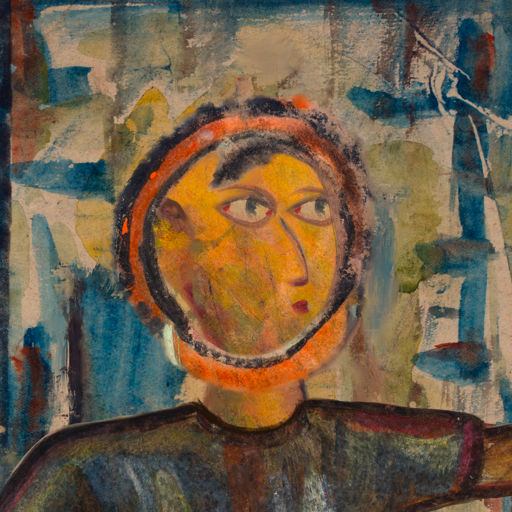
Background: Orphan, Head And Neck Side: Gypsy_Mother, Face Side: GypsyMother, Bust: Mosgoul, Hair Side: Childish, Head Accessory: Blank, Second Necklace: Blank, Necklace: Blank, Baby: Blank